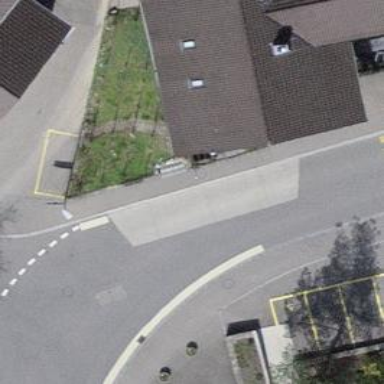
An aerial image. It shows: Residential road with asphalt surface and sidewalks on both sides.